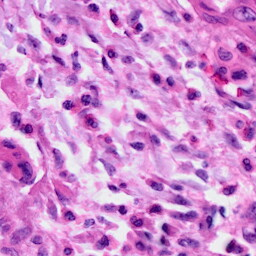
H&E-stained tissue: Cervix